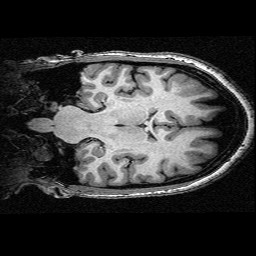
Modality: T1w
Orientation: coronal
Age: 26
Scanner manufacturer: siemens
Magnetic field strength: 3 T
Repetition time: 2.3 s
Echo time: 0.00336 s